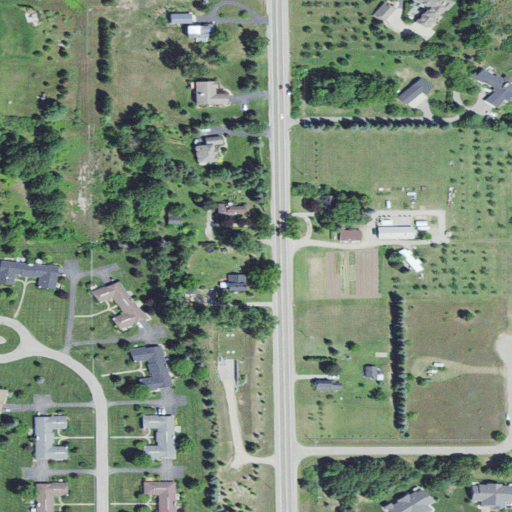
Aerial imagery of mountain in Michigan named Carpenter Hill containing cultivated crops, low intensity development, open development, medium intensity development, pasture, high intensity development, and grassland